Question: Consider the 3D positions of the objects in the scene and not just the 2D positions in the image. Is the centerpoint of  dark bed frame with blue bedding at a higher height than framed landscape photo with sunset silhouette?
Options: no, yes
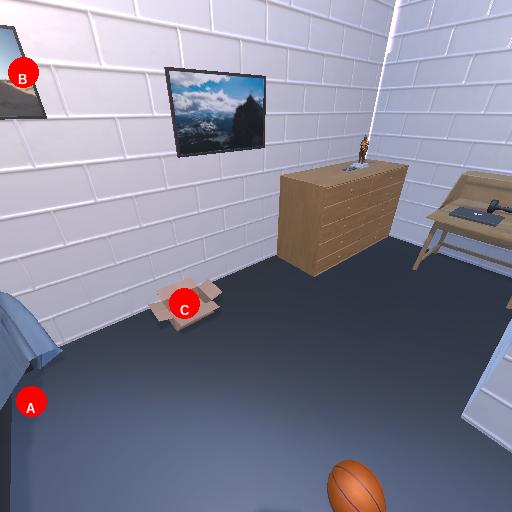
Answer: no